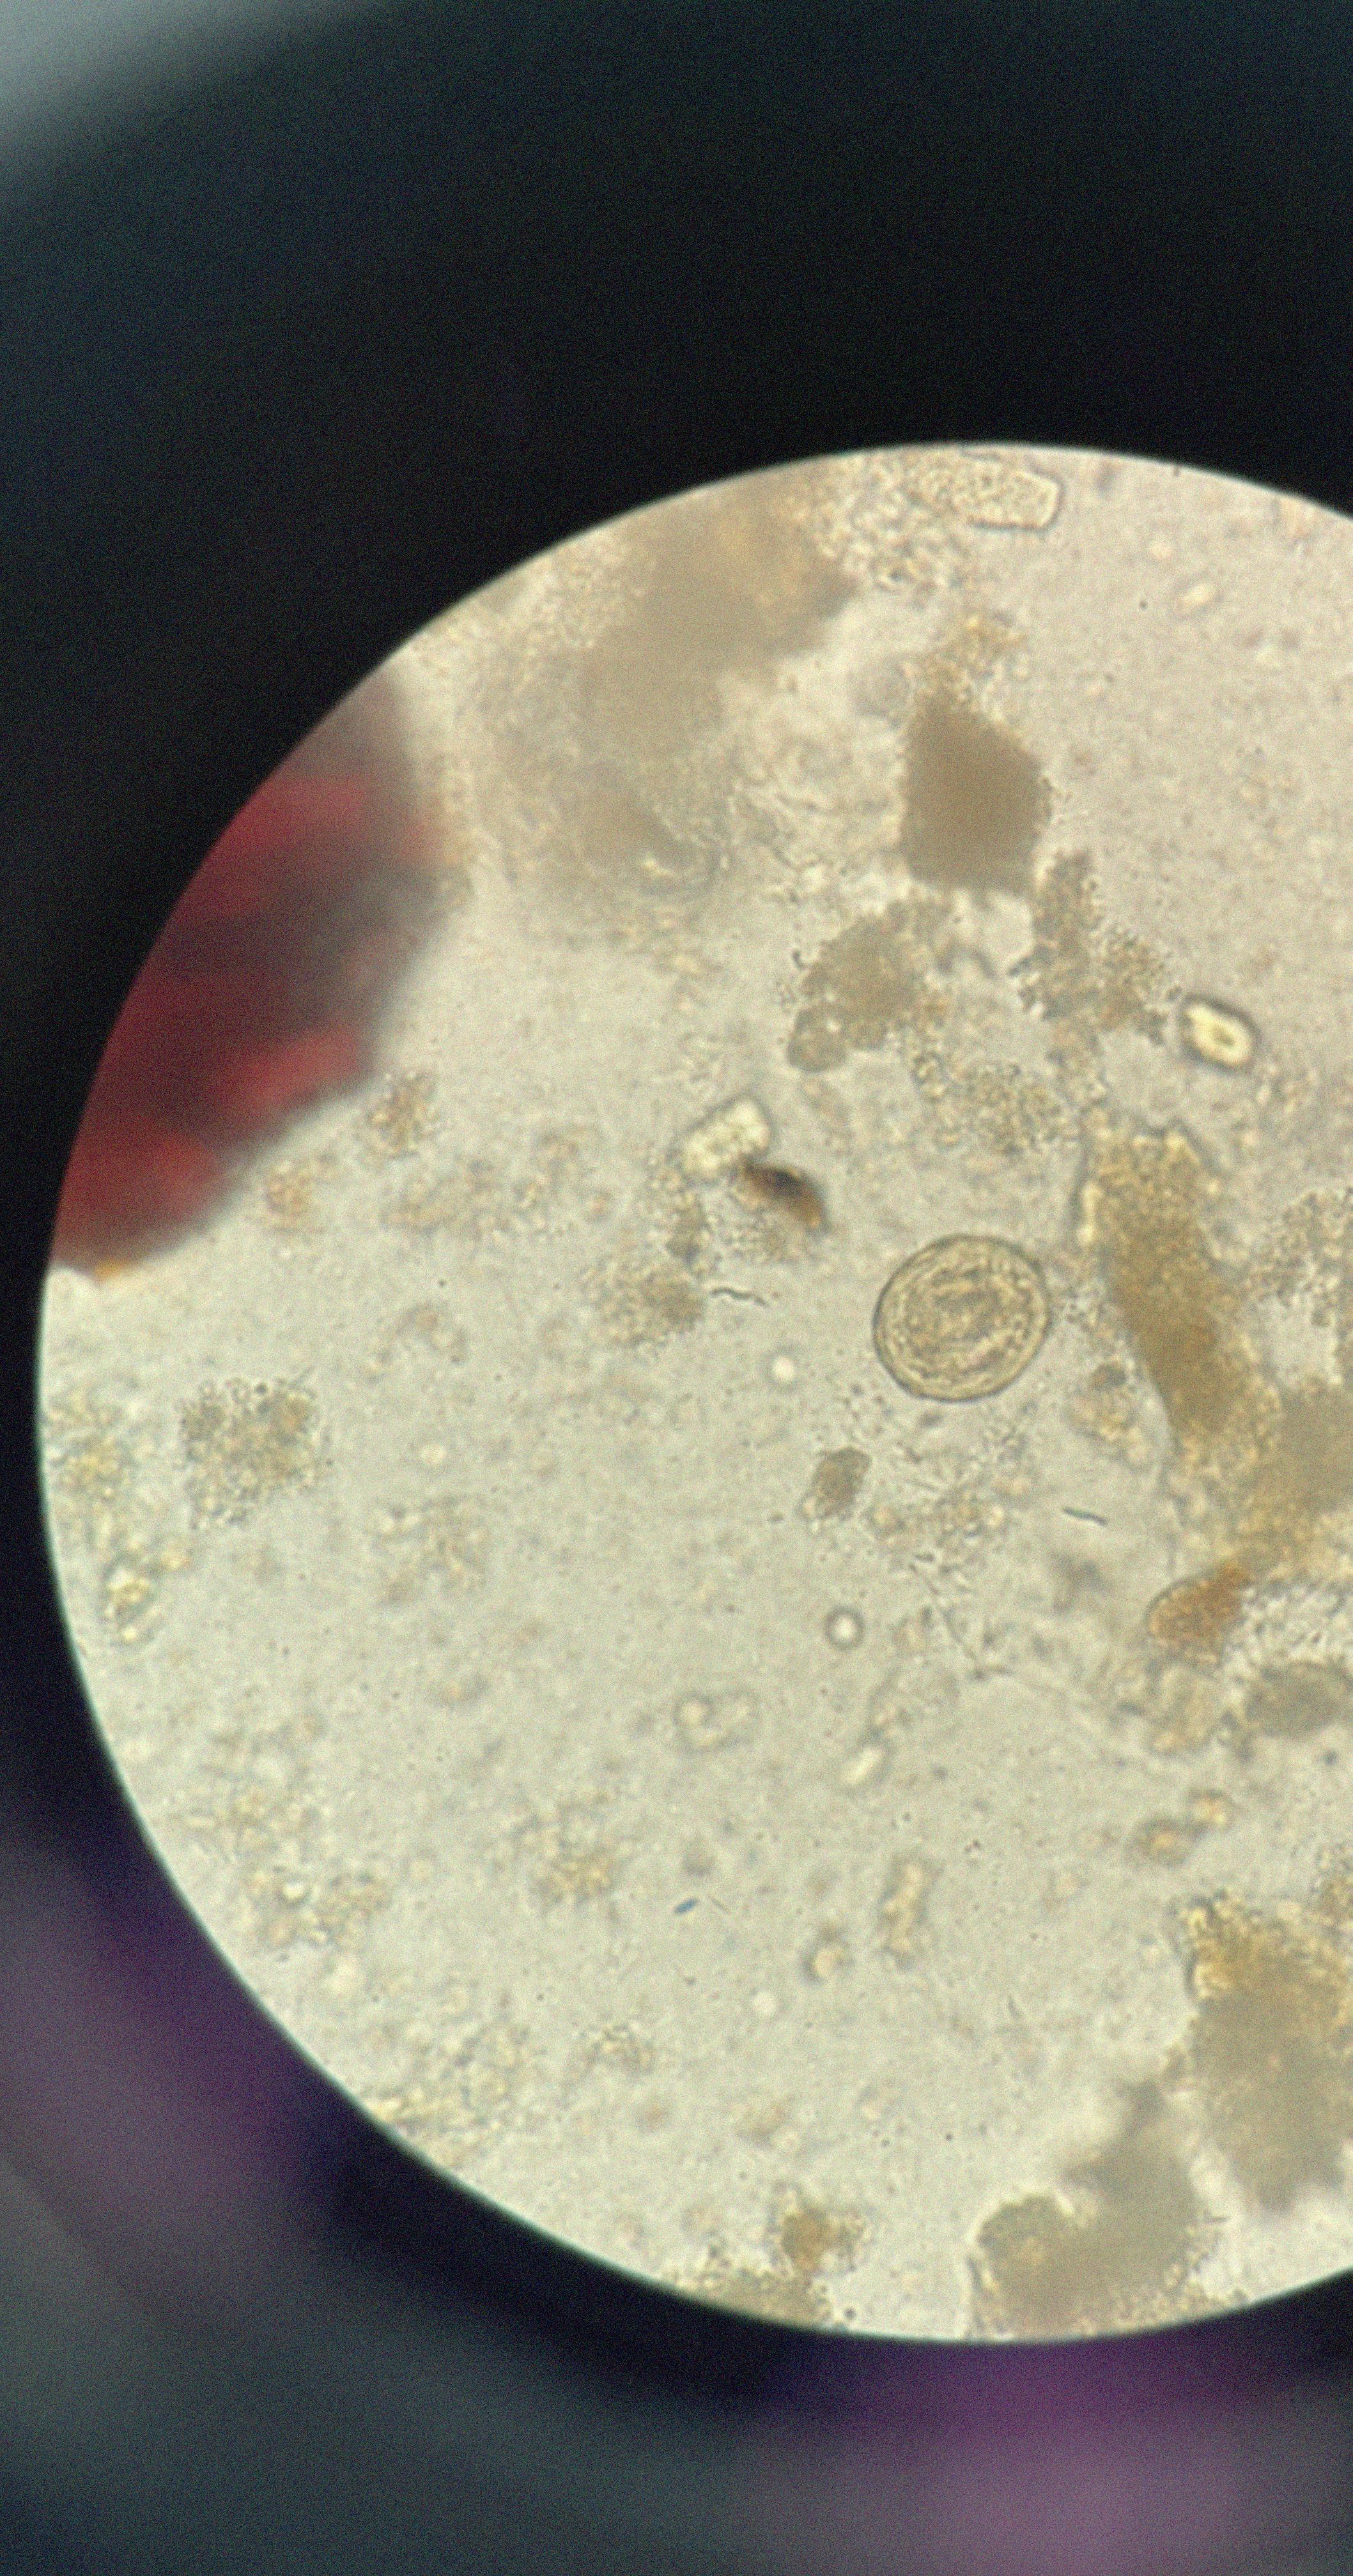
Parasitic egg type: Ascaris lumbricoides